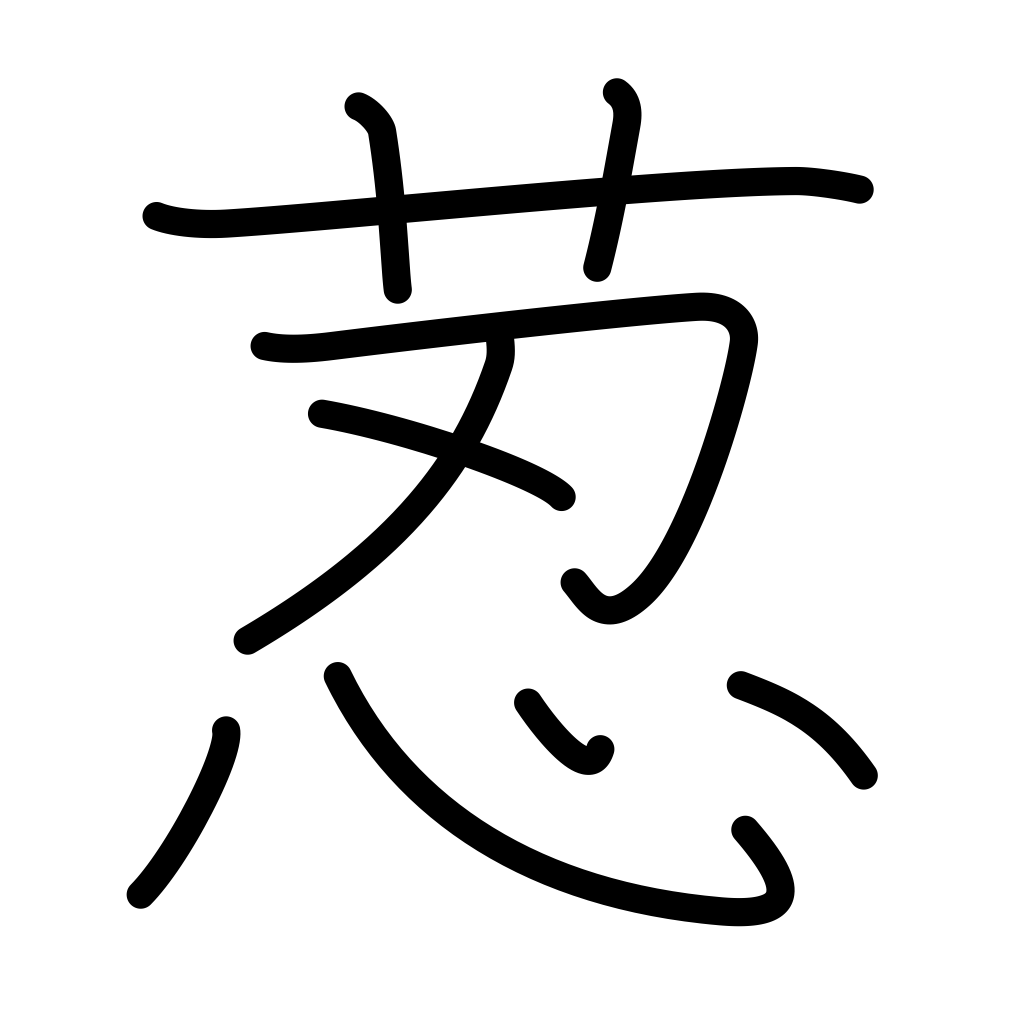
Meaning: hare's foot fern